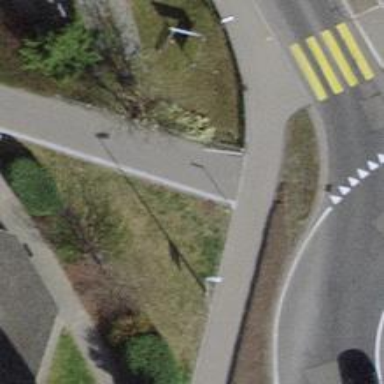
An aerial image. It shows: Bollard barrier.